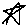
Label: star